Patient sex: F
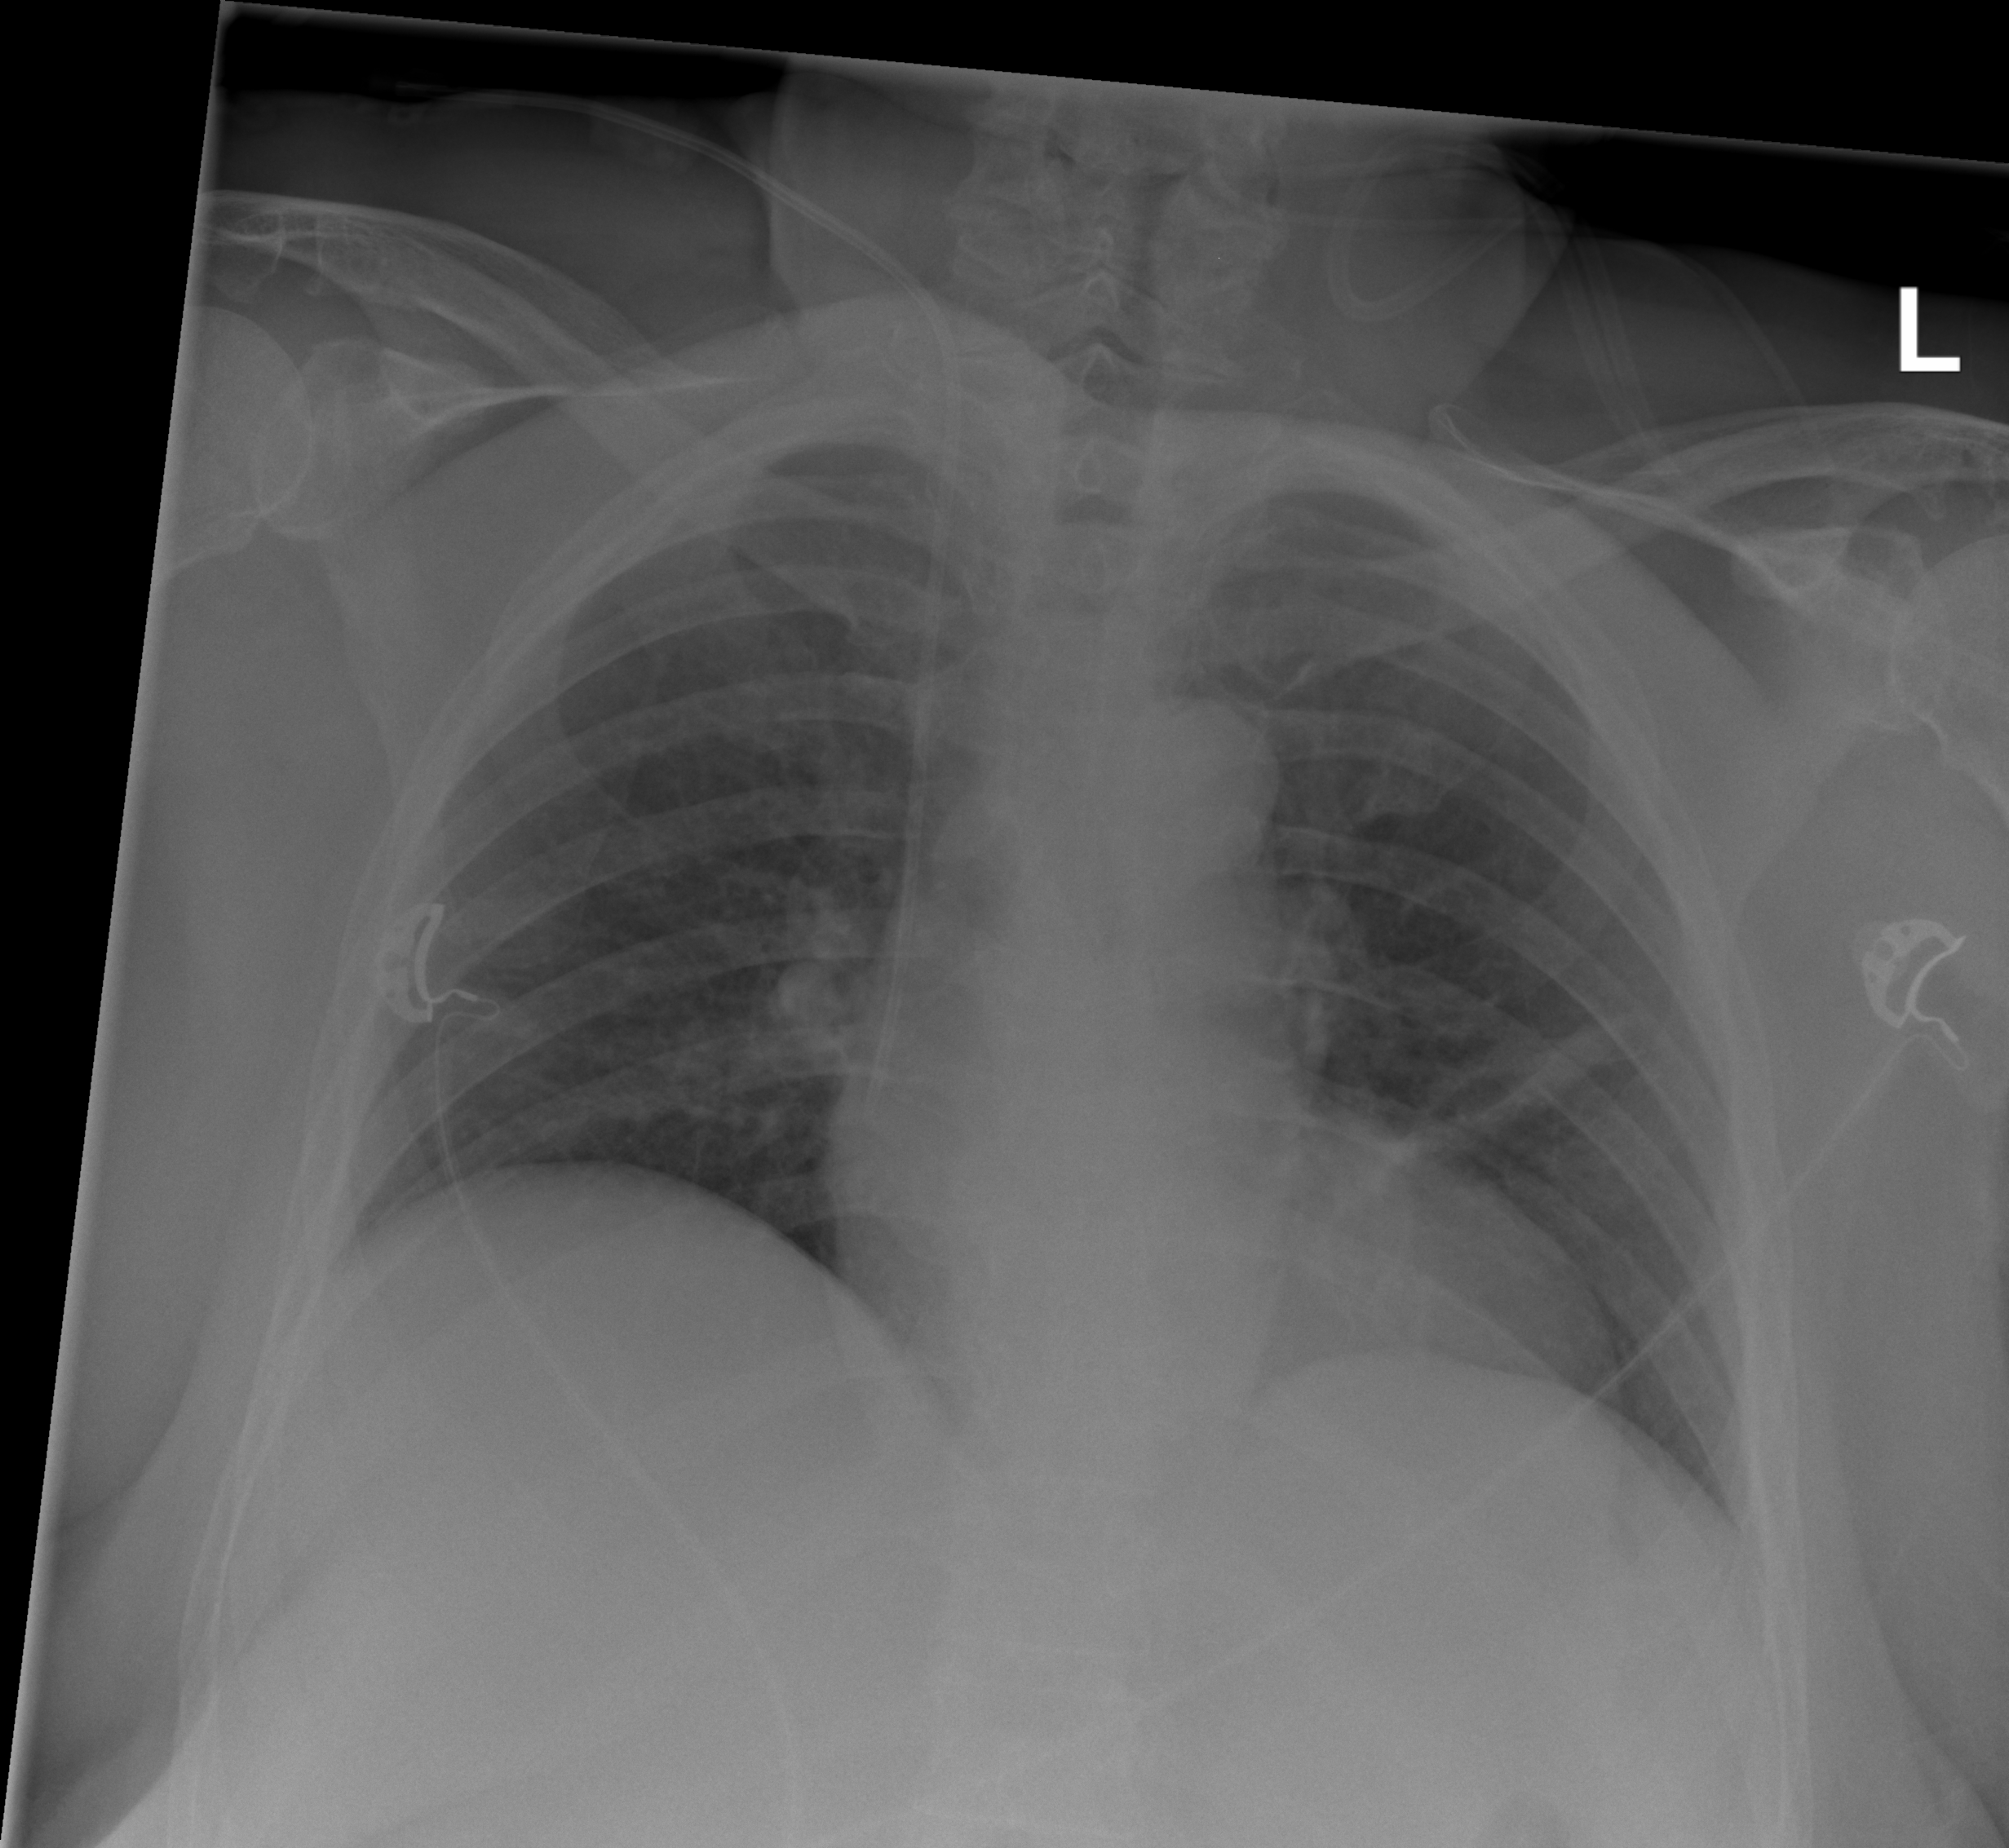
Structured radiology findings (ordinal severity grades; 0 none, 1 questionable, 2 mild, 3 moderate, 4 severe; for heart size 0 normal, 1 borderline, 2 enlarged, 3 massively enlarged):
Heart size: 0
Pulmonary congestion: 0
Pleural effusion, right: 0
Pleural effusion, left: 0
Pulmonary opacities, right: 0
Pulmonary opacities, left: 0
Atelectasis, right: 0
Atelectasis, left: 2